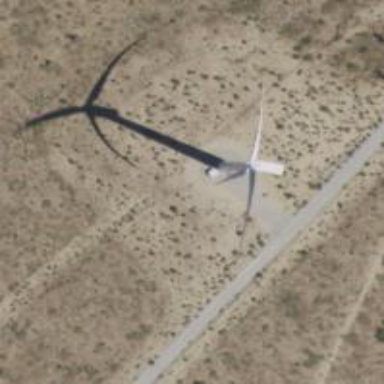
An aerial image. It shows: Wind generator powered by horizontal axis wind turbine.